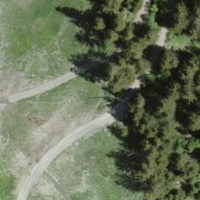
EUNIS habitat code: 43
Species observed at this site:
Rhododendron ferrugineum
Parnassius apollo